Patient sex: F
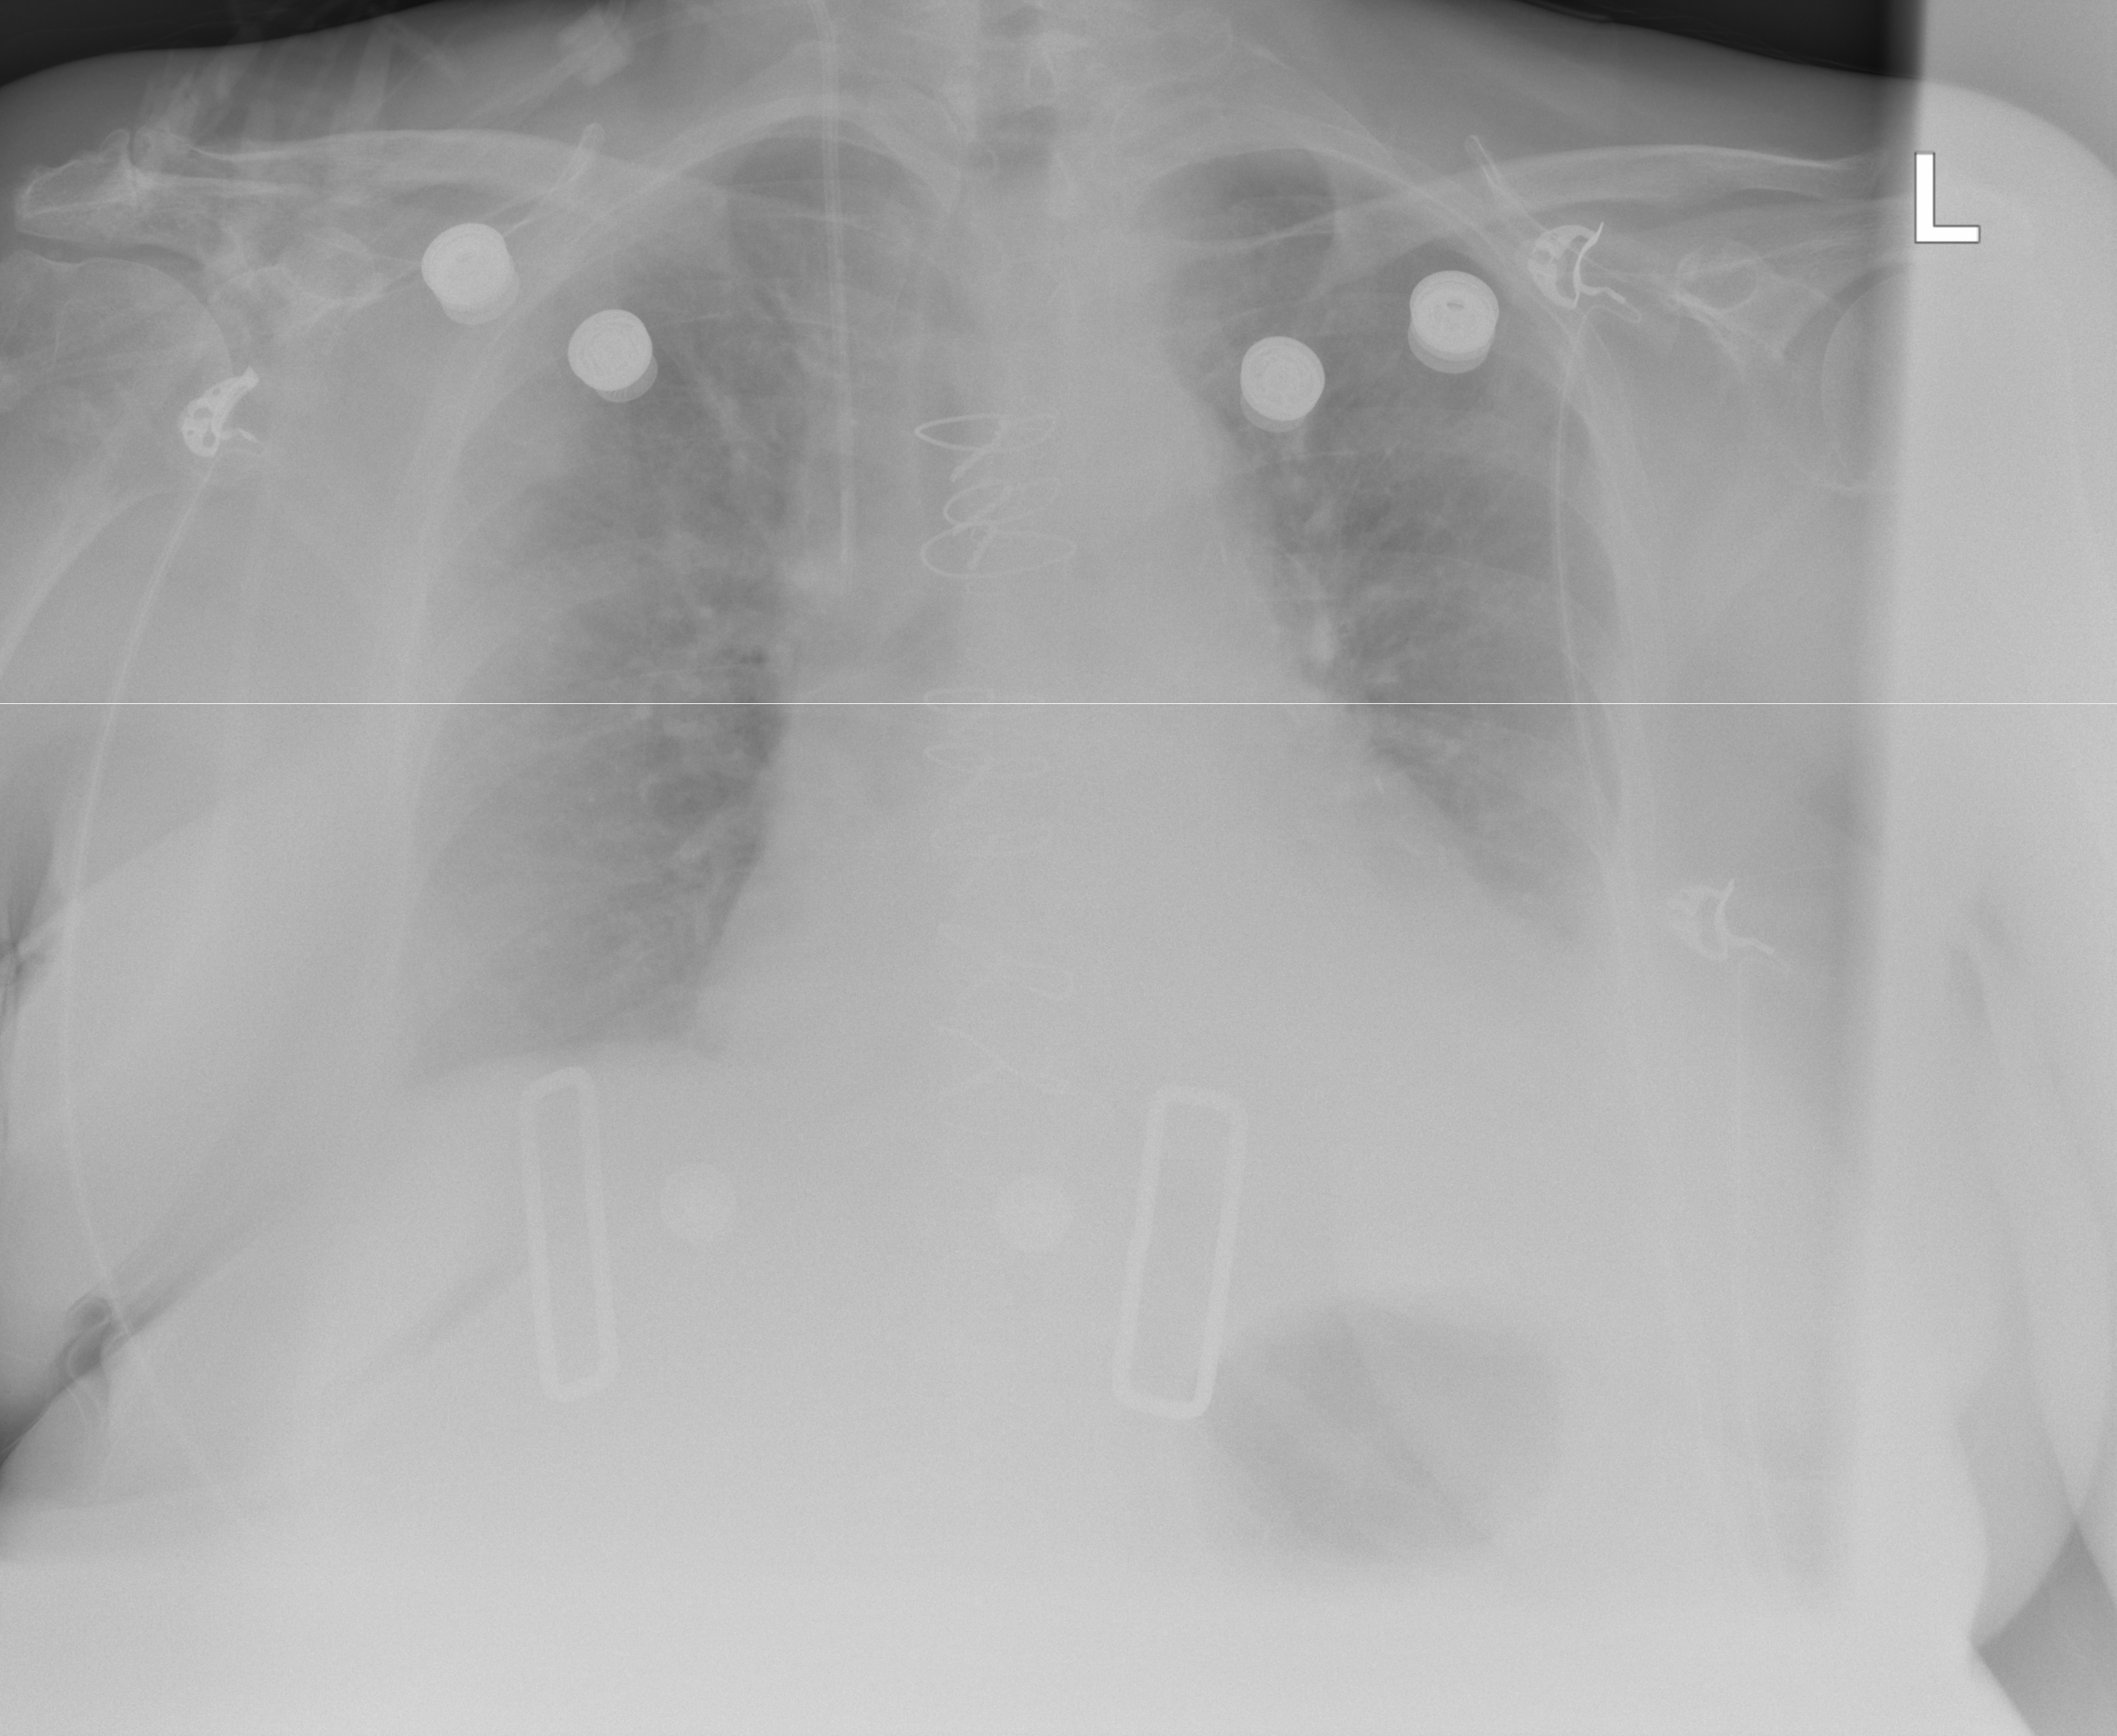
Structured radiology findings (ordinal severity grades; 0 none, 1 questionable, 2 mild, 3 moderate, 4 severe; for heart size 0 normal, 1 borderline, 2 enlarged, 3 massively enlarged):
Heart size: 2
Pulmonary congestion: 3
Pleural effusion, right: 2
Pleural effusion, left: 2
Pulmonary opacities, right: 2
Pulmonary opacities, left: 2
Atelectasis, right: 0
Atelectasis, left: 2